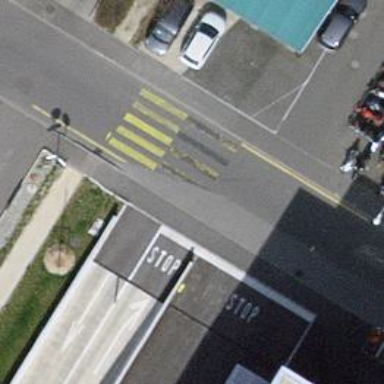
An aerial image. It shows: Marked road crossing.